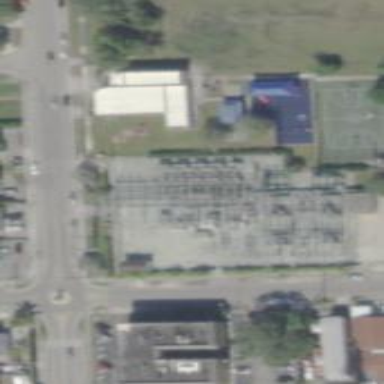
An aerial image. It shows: Outdoor power substation at the transmission level.